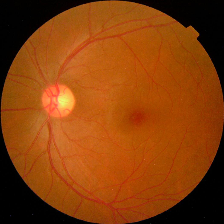
Diabetic retinopathy grade: No DR